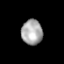
Tissue: prostate
Cell type: Epithelial cells
Senescence score: 0.3108
Nuclear area (px): 514
Mean DAPI intensity: 170.111